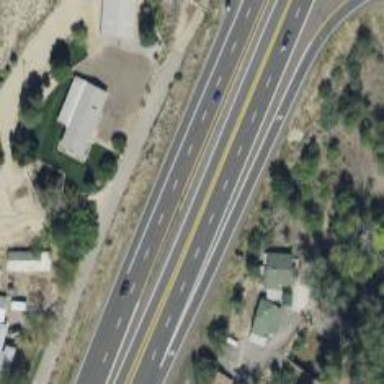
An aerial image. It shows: Asphalt trunk link road.